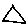
Label: triangle